Current action and preconditions to check: trajectory_clear

Your task: For each precondition in the list above, predict whether it will hold at this action.

Consider the current scene as observed from the mobile robot's camera, and analyze the predicted future states of all dynamic agents (e.g., people, animals, vehicles, or any moving entities) within the NEXT SECOND.

IMPORTANT: Only answer "very likely" if you are absolutely certain—based on strong, clear evidence—that a dynamic agent will violate the precondition in the predicted future state. Do NOT answer "very likely" for unlikely, ambiguous, or low-probability risks.

Ask yourself for each precondition: Is there a high probability, with clear and convincing evidence, that the predicted future states of any dynamic agent will interfere with the predicted future state of the currently executing action within the NEXT SECOND, causing that precondition to fail?

Assess the risk level based on these predictions. Use "likely" or "very likely" if motions create a clear risk of interference.

Use "neutral" or "improbable" if agents are nearby but their predicted paths are clearly diverging or non-conflicting.

Failure Risk Categories: "very improbable", "improbable", "neutral", "likely", "very likely"

Answer Format: Output ONLY the probability_of_failure value from these categories: "very improbable", "improbable", "neutral", "likely", "very likely"

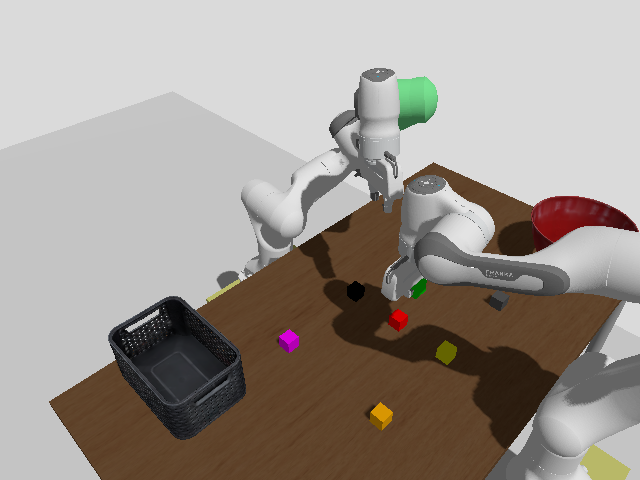

Answer: neutral